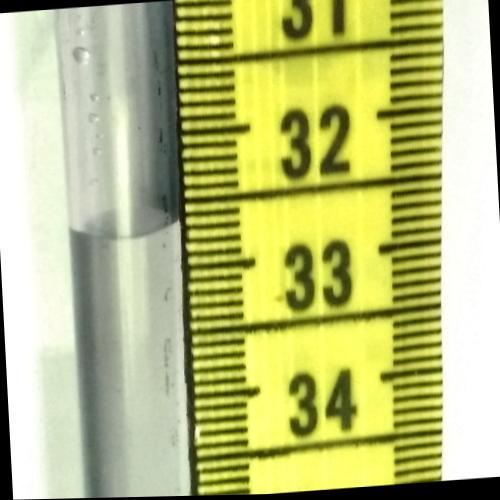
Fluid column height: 32.7 cm